Question: I setup new StrongLoop Process Manager on new Production Server (Ubuntu Linux 14.04 LTS Trusty Tahr) as per <URL>
'''
npm install -g strong-pm
sudo sl-pm-install
sudo /sbin/initctl start strong-pm
'''
I managed to build and deploy app from my development machine using following commands:
'slc deploy -s appthree http://[productionIP]:8701 ..\scc-1.0.0.tgz'
However, I'm unable to access loopback API created, supposedly at <URL>
'slc ctl -C http://[productionIP] status' shows deployed app Listening Ports is empty

<URL> are accessible.
My app server\config.json is
'''
{
"restApiRoot": "/api",
"host": "0.0.0.0",
"port": 3000,
"remoting": {
"context": {
"enableHttpContext": false
},
"rest": {
"normalizeHttpPath": false,
"xml": false
},
"json": {
"strict": false,
"limit": "100kb"
},
"urlencoded": {
"extended": true,
"limit": "100kb"
},
"cors": false,
"errorHandler": {
"disableStackTrace": false
}
},
"legacyExplorer": false
}
'''
And package.json is
'''
{
"name": "scc",
"version": "1.0.0",
"main": "server/server.js",
"scripts": {
"pretest": "jshint ."
},
"dependencies": {
"compression": "^1.0.3",
"cors": "^2.5.2",
"errorhandler": "^1.1.1",
"loopback": "^2.14.0",
"loopback-boot": "^2.6.5",
"loopback-datasource-juggler": "^2.19.0",
"loopback-connector-rethinkdb": "git://github.com/fuwaneko/loopback-connector-rethinkdb",
"serve-favicon": "^2.0.1"
},
"optionalDependencies": {
"loopback-explorer": "^1.1.0"
},
"devDependencies": {
"async": "^1.0.0",
"jshint": "^2.5.6"
},
"repository": {
"type": "",
"url": ""
},
"description": "scc",
"bundleDependencies": [
"compression",
"cors",
"errorhandler",
"loopback",
"loopback-boot",
"loopback-connector-rethinkdb",
"loopback-datasource-juggler",
"loopback-explorer",
"serve-favicon"
]
}
'''
Did I miss anything?
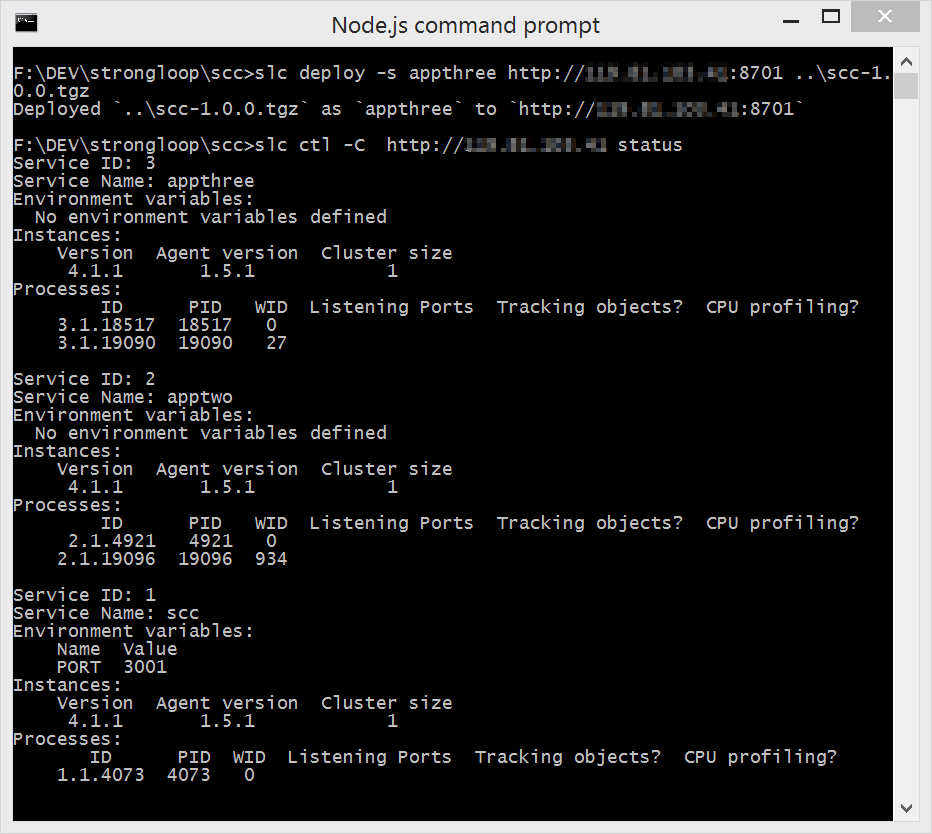
Answer: Based on the high 'wid' values it appears your app is repeatedly crashing and being restarted.
Check the logs with 'slc ctl -C <xxx> log-dump 1' to see why and that should help you get up and running.